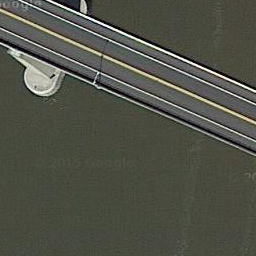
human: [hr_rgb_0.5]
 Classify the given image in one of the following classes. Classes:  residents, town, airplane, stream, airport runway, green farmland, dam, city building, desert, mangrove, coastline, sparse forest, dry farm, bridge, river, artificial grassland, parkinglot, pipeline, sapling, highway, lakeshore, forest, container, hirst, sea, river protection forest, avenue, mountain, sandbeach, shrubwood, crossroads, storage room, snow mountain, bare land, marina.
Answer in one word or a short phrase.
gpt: bridge